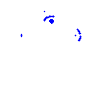
Particle: kaon